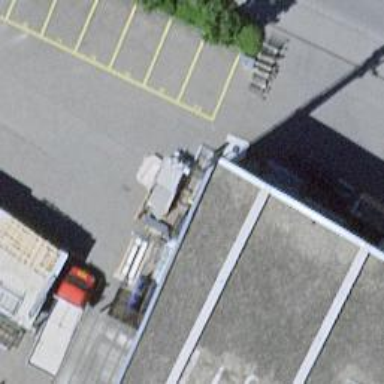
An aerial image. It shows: Communication mast tower.